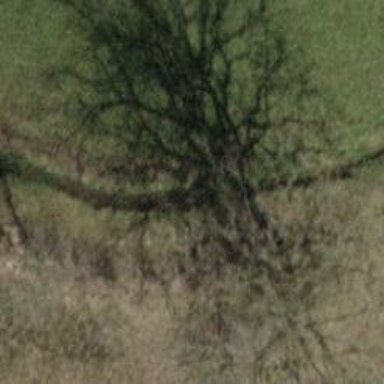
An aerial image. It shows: Ditch in the surroundings.